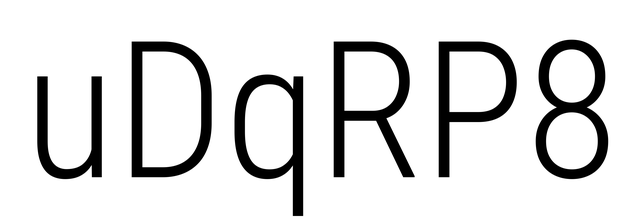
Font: Roboto_Condensed_Light